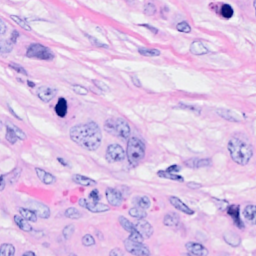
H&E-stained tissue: Breast